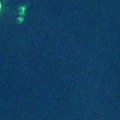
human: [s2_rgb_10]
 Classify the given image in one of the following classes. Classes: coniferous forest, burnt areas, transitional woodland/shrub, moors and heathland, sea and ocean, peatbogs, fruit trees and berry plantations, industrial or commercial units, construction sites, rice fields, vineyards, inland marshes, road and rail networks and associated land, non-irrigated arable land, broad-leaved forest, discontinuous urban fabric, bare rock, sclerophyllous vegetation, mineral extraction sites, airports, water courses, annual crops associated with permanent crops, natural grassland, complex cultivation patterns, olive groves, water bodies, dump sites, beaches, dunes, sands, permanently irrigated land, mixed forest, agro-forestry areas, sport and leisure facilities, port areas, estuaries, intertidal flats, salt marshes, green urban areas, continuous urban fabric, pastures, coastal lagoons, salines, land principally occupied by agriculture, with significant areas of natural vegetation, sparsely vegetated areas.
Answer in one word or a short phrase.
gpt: sea and ocean